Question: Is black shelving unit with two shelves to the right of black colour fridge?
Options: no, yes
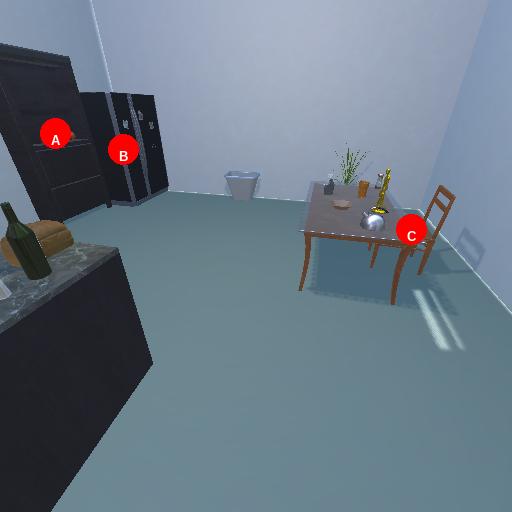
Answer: no